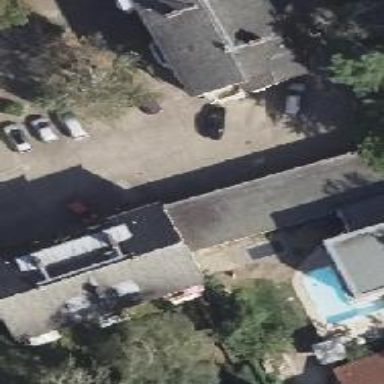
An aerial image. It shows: Group of garages.